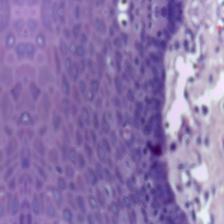
Diagnosis: Normal